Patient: sex M, age 19
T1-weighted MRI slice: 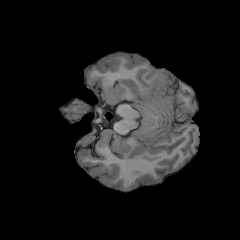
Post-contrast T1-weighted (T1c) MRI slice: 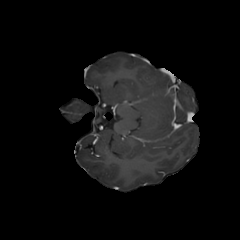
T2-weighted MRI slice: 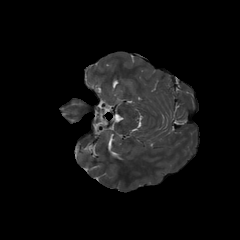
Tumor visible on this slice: no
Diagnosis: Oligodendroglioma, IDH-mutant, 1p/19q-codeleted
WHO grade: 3